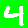
Digit: 4